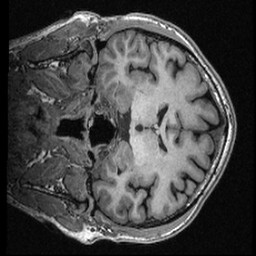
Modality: T1w
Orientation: coronal
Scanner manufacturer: ge
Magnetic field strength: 3 T
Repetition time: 0.006736 s
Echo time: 0.002996 s